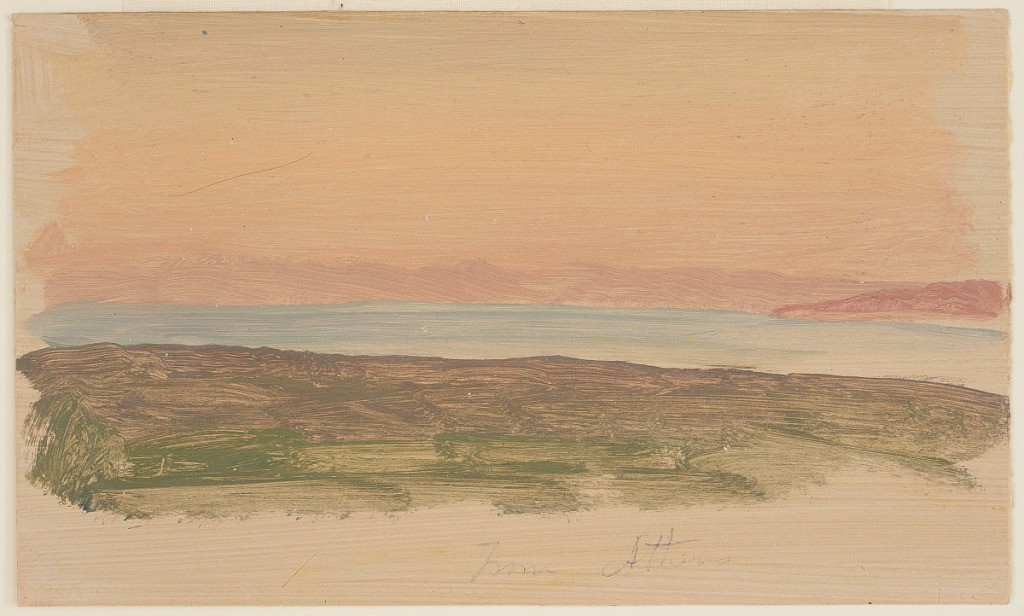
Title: View of the Sea from Athens, Greece
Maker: Frederic Edwin Church, American, 1826–1900
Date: April 14-19, 1869
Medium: Oil paint on paperboard
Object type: drawing
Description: Landscape sketch showing a view of  the Aegean Sea and Greek coastline from an elevated point in Athens, Greece. A verdant, rolling landscape comprises the foreground with a strip of water visible across the middle distance. At right, a mountainous coastline is shown rendered in reddish purple. In the background, a sunset sky is rendered in a gradient from red-orange to yellow-green.